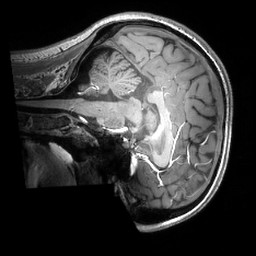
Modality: T1w
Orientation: sagittal
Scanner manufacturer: philips
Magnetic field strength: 7 T
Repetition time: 0.008 s
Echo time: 0.001974 s